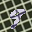
Label: 9